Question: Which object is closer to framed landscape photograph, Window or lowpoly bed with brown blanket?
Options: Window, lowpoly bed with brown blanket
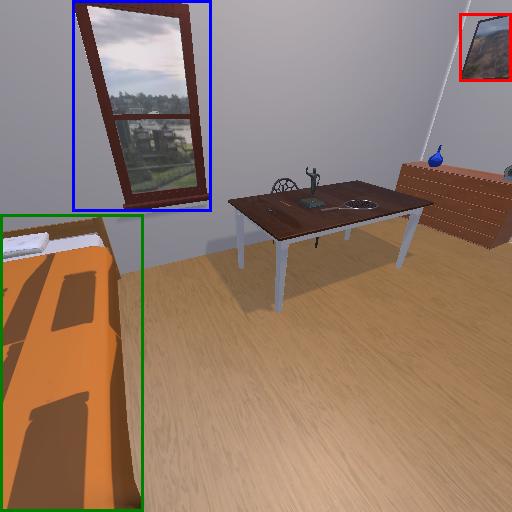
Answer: Window